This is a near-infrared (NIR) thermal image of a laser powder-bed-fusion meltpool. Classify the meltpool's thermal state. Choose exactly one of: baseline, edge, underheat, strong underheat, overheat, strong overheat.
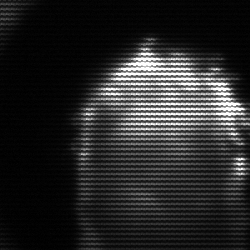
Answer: baseline